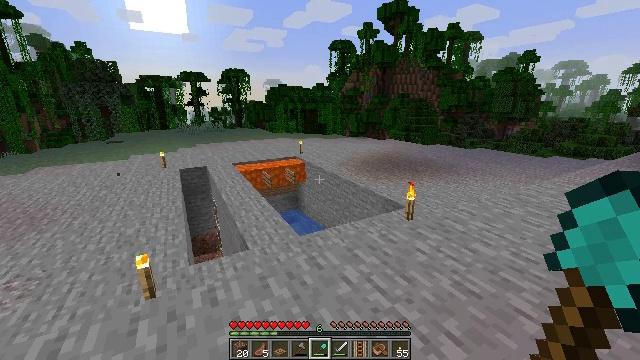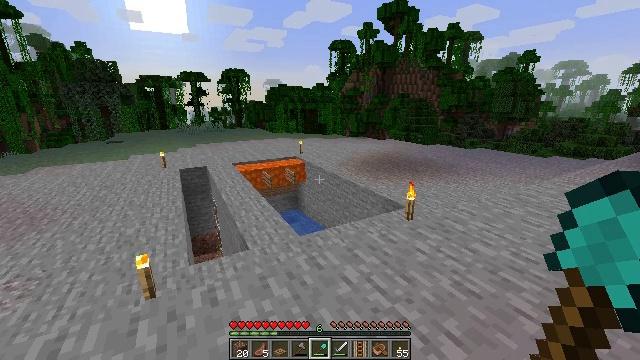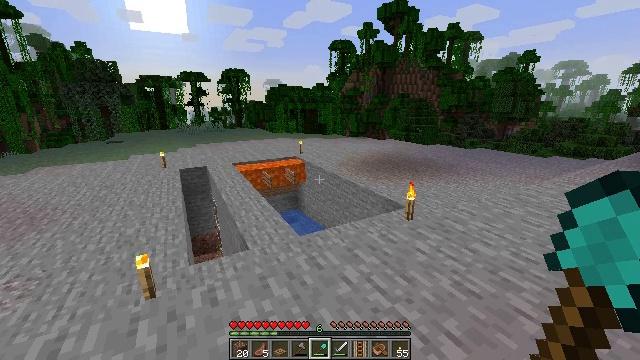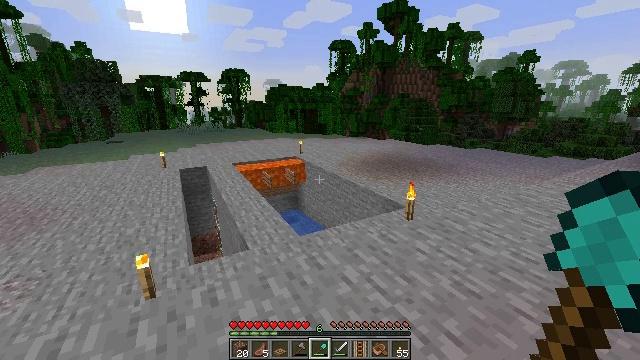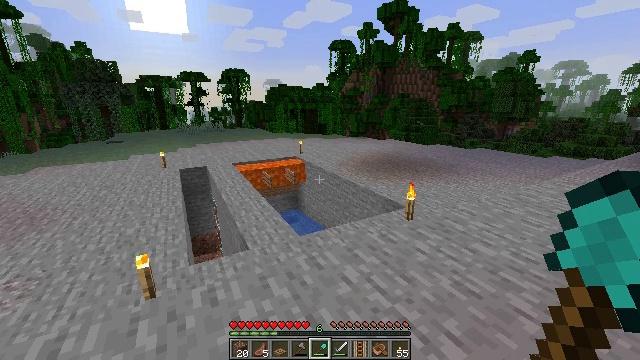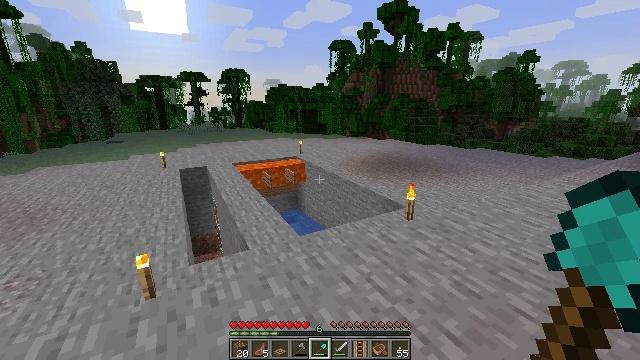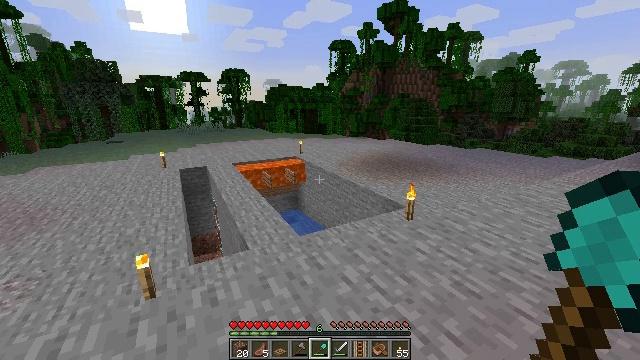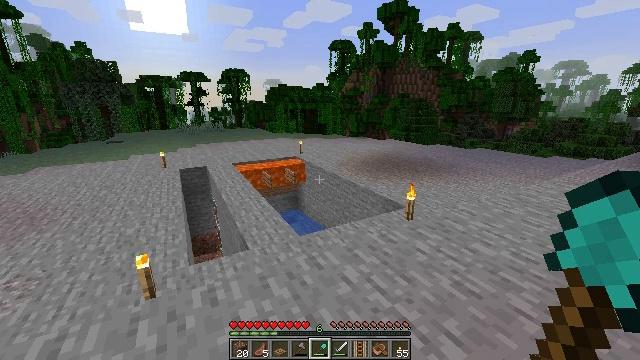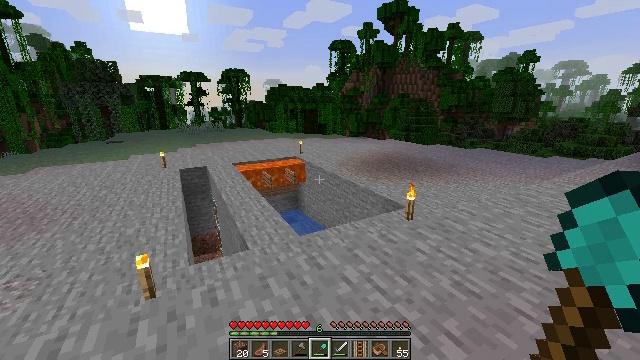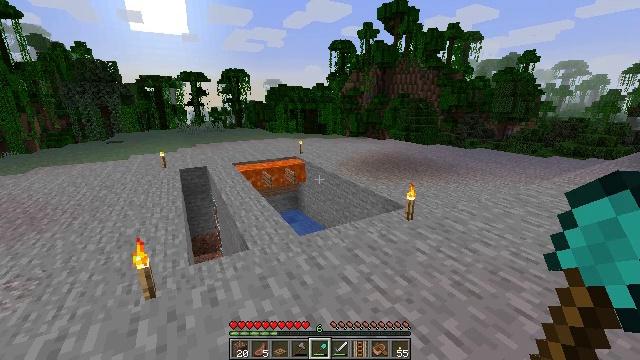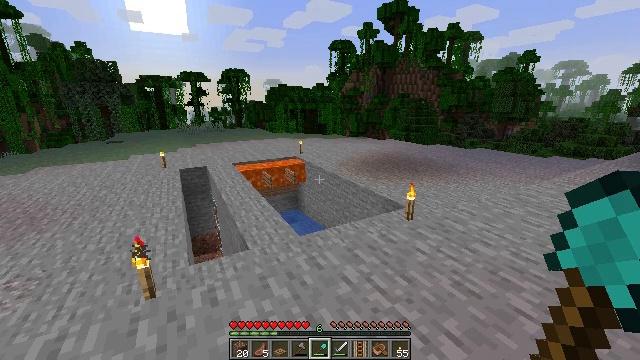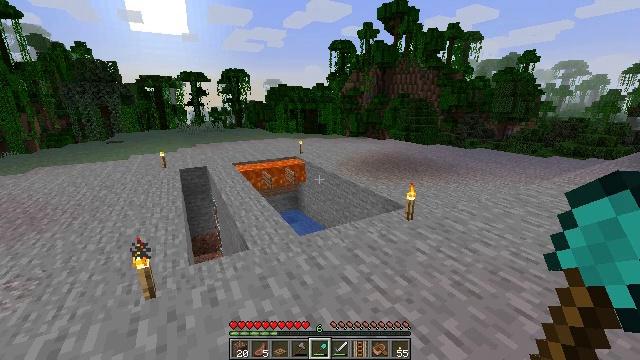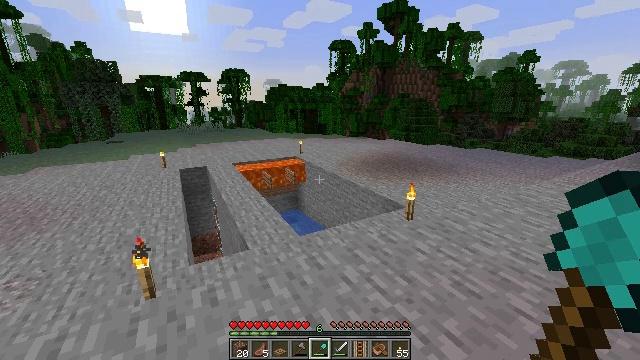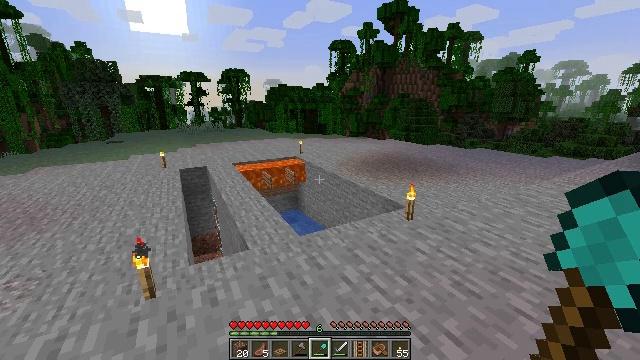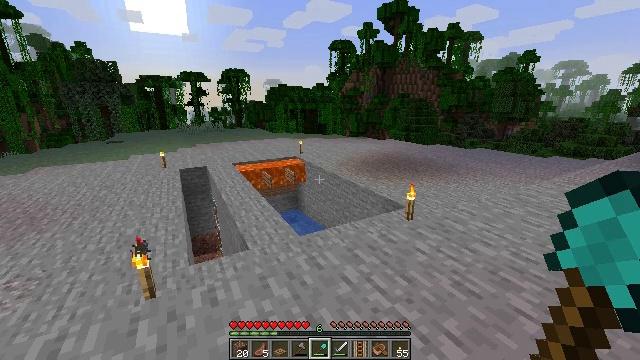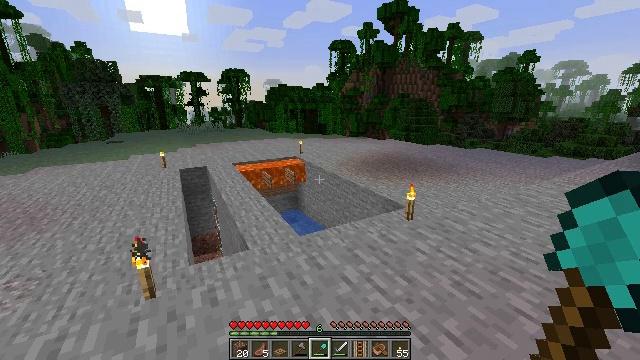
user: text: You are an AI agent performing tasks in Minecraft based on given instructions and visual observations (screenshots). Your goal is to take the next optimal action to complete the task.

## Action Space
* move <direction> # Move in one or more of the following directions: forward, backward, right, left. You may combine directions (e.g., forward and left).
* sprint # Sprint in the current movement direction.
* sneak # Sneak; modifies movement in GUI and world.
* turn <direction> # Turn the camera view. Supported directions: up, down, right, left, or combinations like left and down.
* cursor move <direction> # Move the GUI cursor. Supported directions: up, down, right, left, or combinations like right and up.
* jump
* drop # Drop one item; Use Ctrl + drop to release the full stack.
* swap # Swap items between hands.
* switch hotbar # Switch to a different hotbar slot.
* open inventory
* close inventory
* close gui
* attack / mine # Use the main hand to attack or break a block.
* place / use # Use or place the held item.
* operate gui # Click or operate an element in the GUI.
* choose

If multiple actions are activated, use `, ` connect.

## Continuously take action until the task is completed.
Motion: motion action
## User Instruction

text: Gather poppy from the ground.
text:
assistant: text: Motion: no_op
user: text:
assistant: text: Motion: no_op
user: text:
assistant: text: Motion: no_op
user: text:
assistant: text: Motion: no_op
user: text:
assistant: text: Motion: no_op
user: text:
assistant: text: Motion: no_op
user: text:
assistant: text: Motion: no_op
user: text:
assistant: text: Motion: no_op
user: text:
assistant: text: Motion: no_op
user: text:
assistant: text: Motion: no_op
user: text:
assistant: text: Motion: no_op
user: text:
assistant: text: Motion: no_op
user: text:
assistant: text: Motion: no_op
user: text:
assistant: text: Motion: no_op
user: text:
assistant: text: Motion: no_op
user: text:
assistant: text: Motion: no_op
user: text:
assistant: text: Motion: no_op
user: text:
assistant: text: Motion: no_op
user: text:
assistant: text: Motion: no_op
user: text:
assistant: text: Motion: no_op
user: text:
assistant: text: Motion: no_op
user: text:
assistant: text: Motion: no_op
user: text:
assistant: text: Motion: no_op
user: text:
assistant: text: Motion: no_op
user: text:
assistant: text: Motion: no_op
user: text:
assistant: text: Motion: no_op
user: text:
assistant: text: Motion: no_op
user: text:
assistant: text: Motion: no_op
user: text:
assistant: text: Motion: no_op
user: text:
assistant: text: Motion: no_op